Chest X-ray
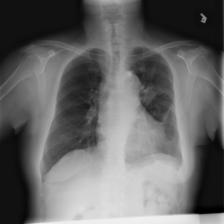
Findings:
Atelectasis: negative
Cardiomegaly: negative
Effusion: negative
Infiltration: negative
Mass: positive
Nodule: negative
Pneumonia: negative
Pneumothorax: negative
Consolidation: negative
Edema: negative
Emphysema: negative
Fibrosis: negative
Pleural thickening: positive
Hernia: negative